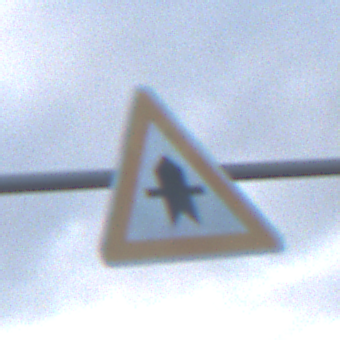
Verkehrszeichen: Vorfahrt
Umgebung: Outdoor, Nature
Tageszeit: SunriseSunset
Wetter: PartlyCloudy
Licht: Natural
Jahreszeit: NotSpecified
Kontrast: LowContrast